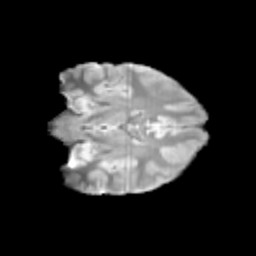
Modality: T2w
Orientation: coronal
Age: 11
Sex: male
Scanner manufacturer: siemens
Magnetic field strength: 3 T
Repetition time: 3.8 s
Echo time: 0.07 s